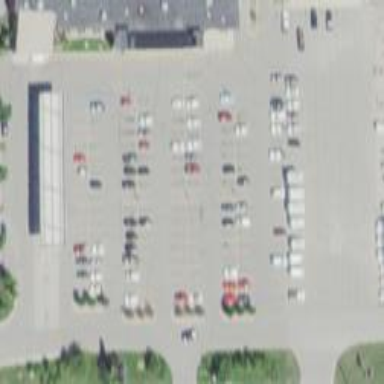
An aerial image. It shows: Parking area with surface.